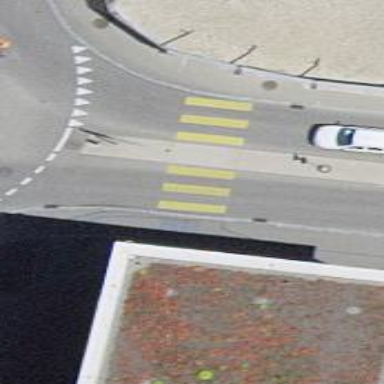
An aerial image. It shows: Zebra crossing with crossing island.